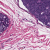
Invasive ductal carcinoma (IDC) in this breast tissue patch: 0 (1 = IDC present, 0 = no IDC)